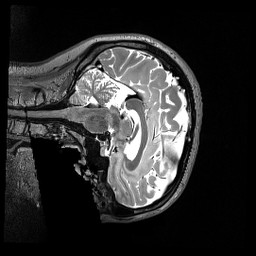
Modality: T2w
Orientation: sagittal
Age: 25
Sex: female
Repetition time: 3.2 s
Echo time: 0.563 s